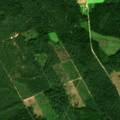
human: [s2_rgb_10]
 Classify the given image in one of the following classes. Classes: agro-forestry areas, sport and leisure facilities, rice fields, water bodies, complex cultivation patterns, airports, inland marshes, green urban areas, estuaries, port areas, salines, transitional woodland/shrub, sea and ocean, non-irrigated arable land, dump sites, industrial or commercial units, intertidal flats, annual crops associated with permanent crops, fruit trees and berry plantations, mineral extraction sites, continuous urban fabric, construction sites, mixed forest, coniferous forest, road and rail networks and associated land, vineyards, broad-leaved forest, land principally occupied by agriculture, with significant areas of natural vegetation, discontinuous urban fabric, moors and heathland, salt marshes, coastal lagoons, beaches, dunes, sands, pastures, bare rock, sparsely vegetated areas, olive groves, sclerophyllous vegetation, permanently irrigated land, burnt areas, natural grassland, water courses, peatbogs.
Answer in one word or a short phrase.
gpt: pastures, coniferous forest, mixed forest, transitional woodland/shrub